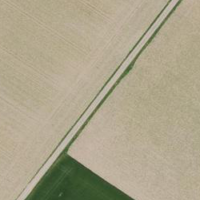
EUNIS habitat code: 52
Species observed at this site:
Vanessa atalanta